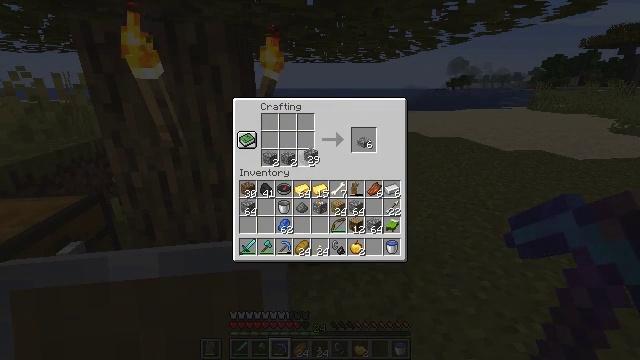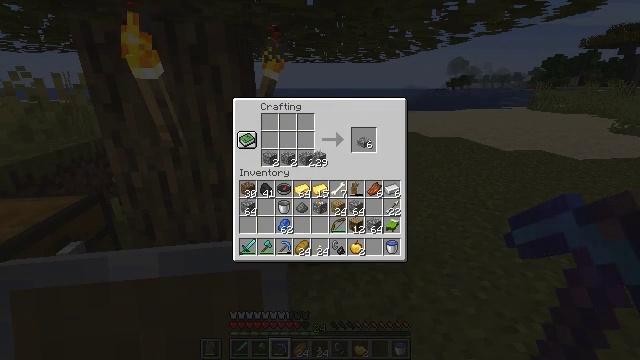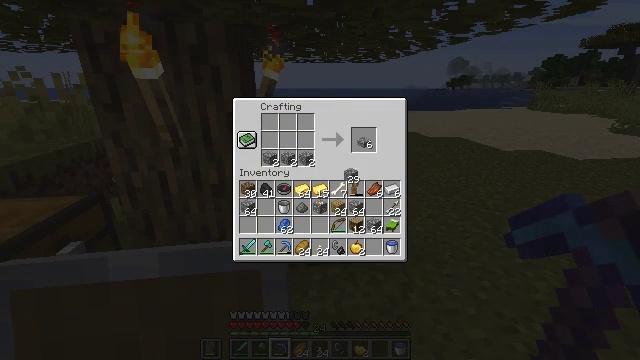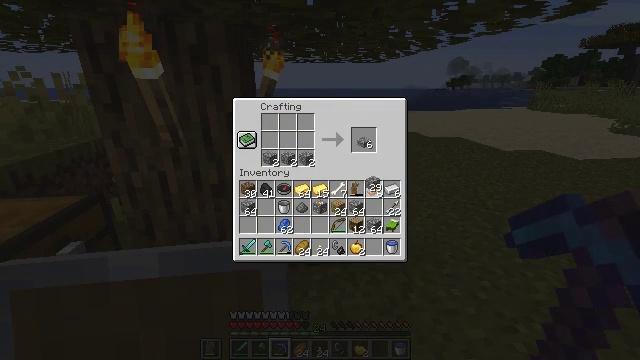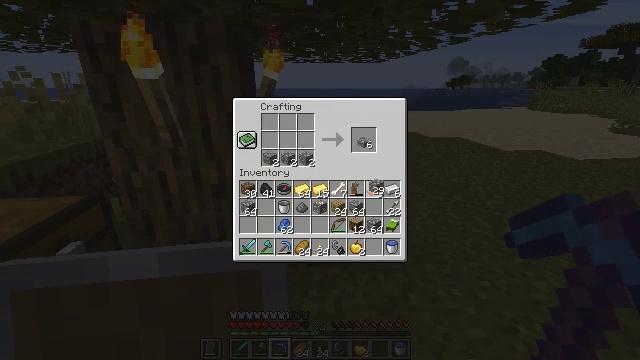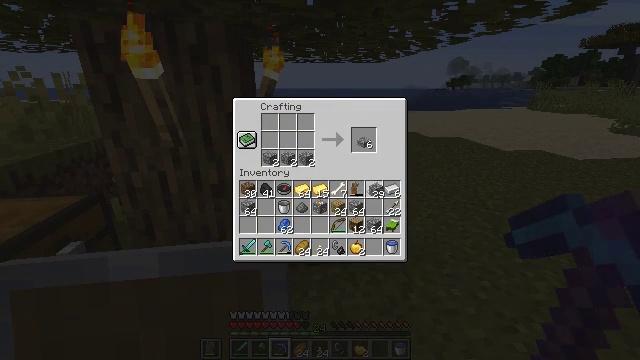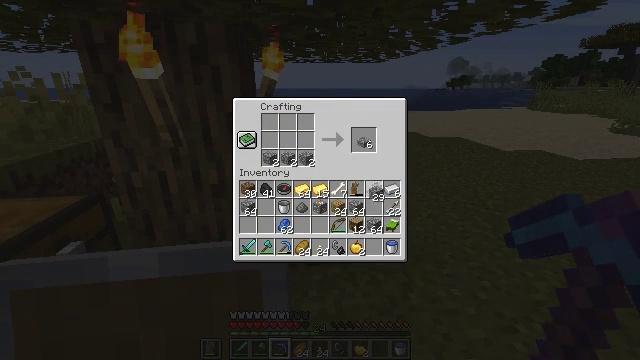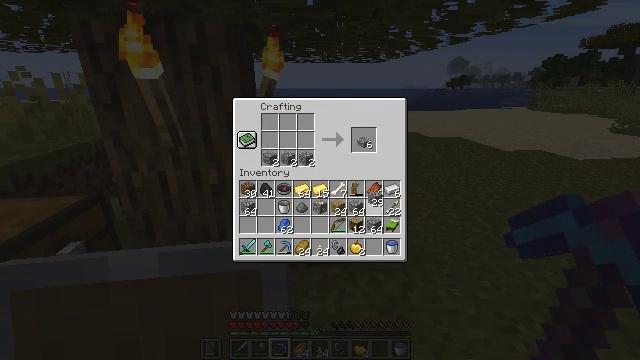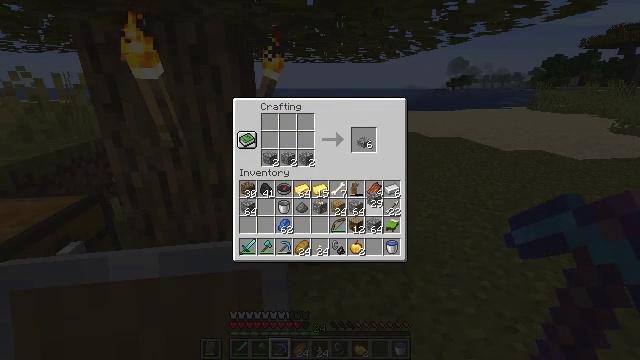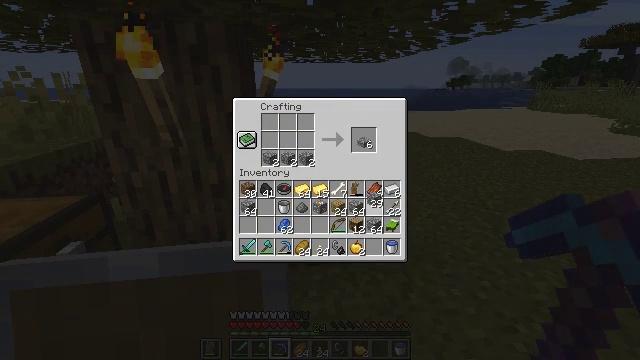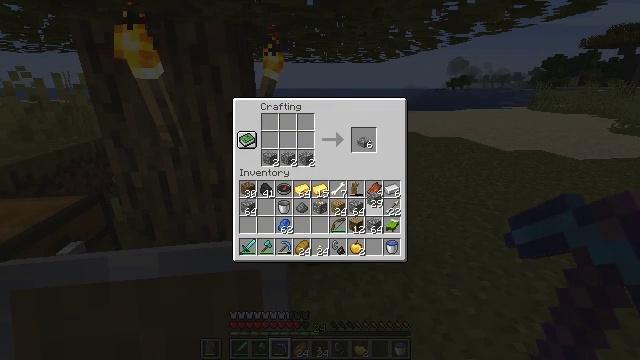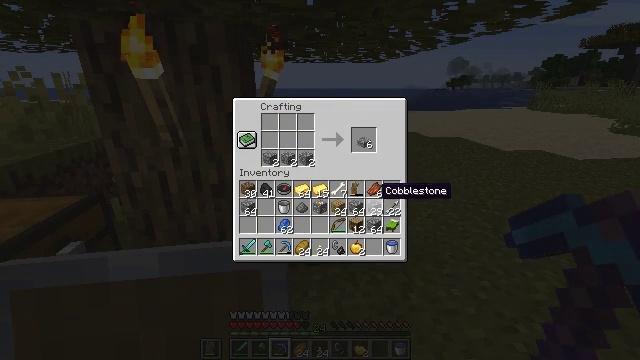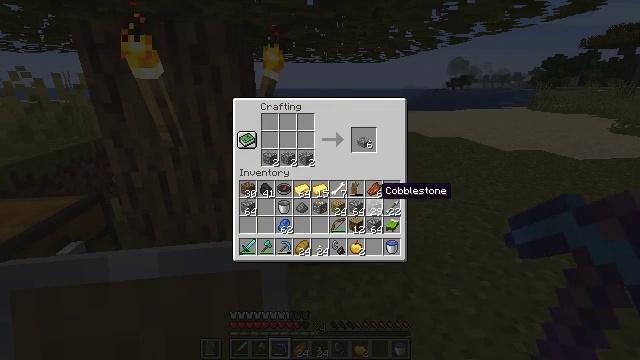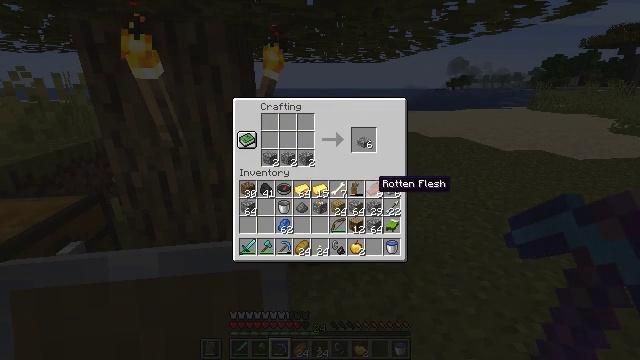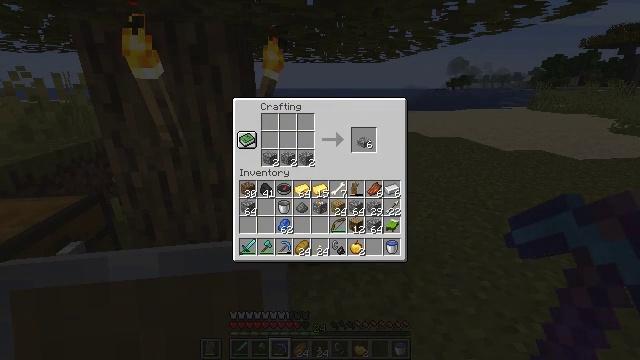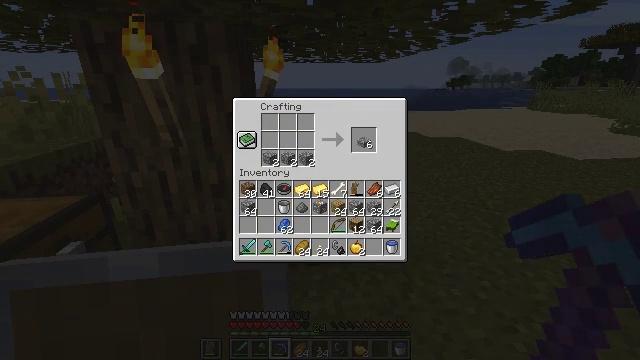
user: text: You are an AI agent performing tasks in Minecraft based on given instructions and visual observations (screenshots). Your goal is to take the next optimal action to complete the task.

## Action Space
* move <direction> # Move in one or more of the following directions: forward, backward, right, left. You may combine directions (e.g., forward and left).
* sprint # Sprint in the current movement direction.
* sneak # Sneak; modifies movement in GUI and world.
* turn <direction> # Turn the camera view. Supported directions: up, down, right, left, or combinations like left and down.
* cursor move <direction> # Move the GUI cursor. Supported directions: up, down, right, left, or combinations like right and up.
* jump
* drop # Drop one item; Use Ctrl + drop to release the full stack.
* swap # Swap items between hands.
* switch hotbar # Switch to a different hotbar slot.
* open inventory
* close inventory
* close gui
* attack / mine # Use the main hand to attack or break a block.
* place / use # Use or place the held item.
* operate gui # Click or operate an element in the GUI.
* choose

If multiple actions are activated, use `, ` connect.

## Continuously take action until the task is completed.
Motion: motion action
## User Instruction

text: Craft three cobblestone slab from six cobblestone.
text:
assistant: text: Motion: cursor move right
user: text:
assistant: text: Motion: cursor move right and down
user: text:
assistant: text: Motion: cursor move right and down
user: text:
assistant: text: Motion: no_op
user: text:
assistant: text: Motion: no_op
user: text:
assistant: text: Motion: no_op
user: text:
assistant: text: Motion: no_op
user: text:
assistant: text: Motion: no_op
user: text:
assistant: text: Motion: operate gui
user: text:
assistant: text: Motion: operate gui
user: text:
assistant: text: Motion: no_op
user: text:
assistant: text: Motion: no_op
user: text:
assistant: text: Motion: no_op
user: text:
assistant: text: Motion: cursor move up
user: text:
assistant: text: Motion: sneak, cursor move up
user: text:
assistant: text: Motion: sneak, cursor move up
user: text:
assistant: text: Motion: sneak, cursor move up
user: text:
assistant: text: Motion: sneak, operate gui
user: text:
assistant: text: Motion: sneak, operate gui
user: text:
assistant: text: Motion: sneak, operate gui
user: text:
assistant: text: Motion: sneak
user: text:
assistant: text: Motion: sneak
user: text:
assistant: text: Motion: sneak